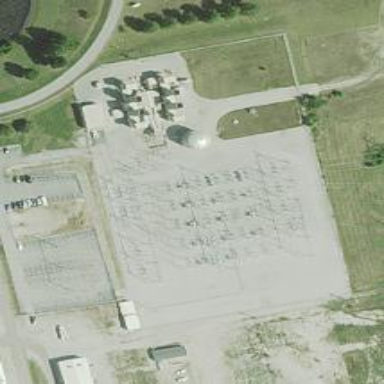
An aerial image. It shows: Switch used for power control.